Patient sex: F
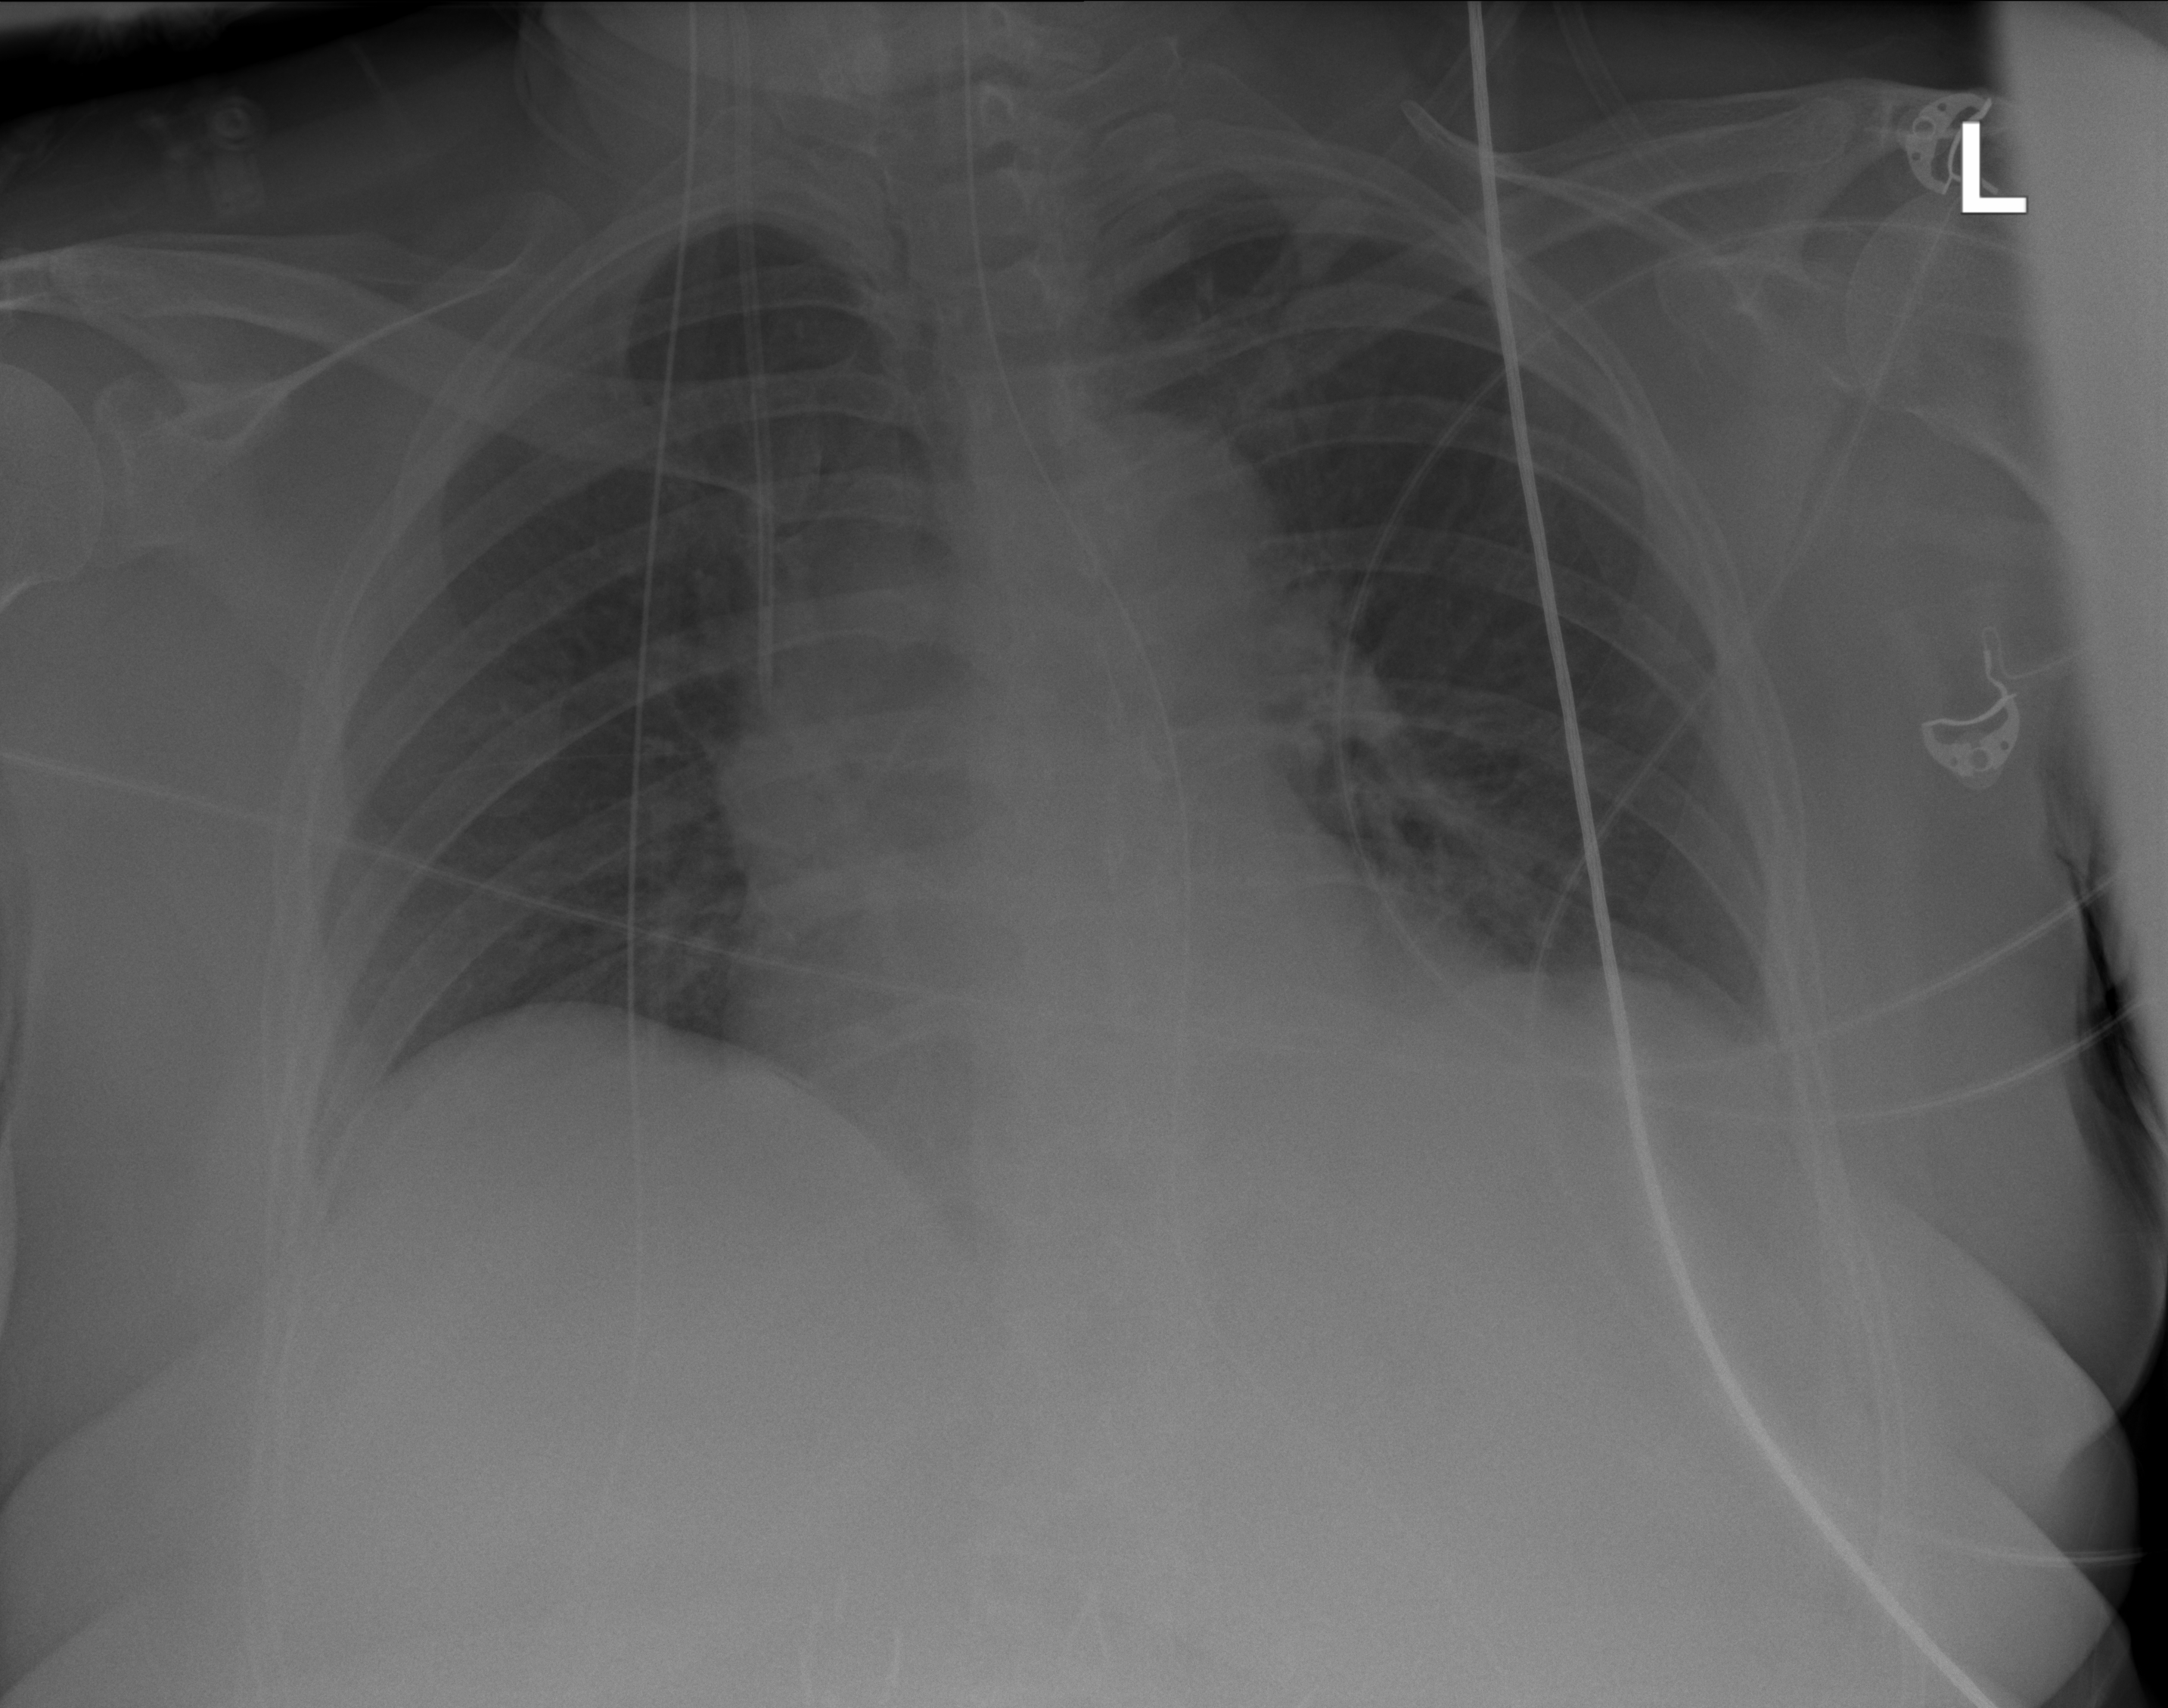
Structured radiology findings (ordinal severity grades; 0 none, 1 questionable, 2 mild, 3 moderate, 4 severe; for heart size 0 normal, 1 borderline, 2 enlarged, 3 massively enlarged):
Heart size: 1
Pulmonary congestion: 1
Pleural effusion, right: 0
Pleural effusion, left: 1
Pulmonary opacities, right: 0
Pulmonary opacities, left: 0
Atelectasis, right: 0
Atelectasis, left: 2